Field crop: maize
Growth stage: 2
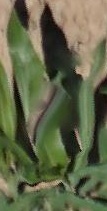
Species: maize